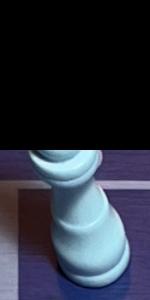
Label: King_White